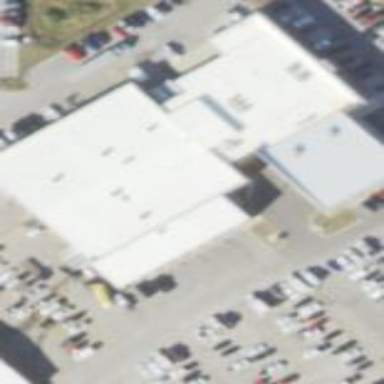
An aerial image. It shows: Building housing car shop.